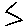
Label: zigzag